Question: (Novice Android Dev.)
So I'm trying to display some text in a fragment. I've hardcoded the strings however the values are not showing up. For some reason it is just showing "TextView" Am I missing something? Do I have to declare this in the respective fragment.java fragment? If so, can I get some help on how to do so.
Much obliged.
[
'''
<RelativeLayout xmlns:android="http://schemas.android.com/apk/res/android"
xmlns:tools="http://schemas.android.com/tools"
android:layout_width="match_parent"
android:layout_height="match_parent"
tools:context="org.coc.stthomas.stthomascoc.ScheduleFragment">
<CalendarView
android:layout_width="wrap_content"
android:layout_height="wrap_content"
android:id="@+id/calendarView"
android:layout_alignParentLeft="true"
android:layout_alignParentStart="true"
android:layout_alignParentRight="true"
android:layout_alignParentEnd="true" />
<TextView
android:layout_width="wrap_content"
android:layout_height="wrap_content"
android:id="@+id/textView5"
tools:text="Divine Liturgy: 8am"
android:textSize="14sp"
android:textColor="@android:color/black"
android:fontFamily="serif"
android:layout_below="@+id/textView2"
android:layout_alignLeft="@+id/textView2"
android:layout_alignStart="@+id/textView2" />
<TextView
android:layout_width="wrap_content"
android:layout_height="wrap_content"
android:id="@+id/textView6"
tools:text="Sunday School: 5pm"
android:textSize="14sp"
android:textColor="@android:color/black"
android:fontFamily="serif"
android:layout_below="@+id/textView4"
android:layout_alignLeft="@+id/textView4"
android:layout_alignStart="@+id/textView4" />
<TextView
android:layout_width="wrap_content"
android:layout_height="wrap_content"
android:id="@+id/textView8"
tools:text="J.H. + H.S. Meeting: 7:15pm"
android:textSize="14sp"
android:textColor="@android:color/black"
android:fontFamily="serif"
android:layout_marginTop="9dp"
android:layout_below="@+id/textView7"
android:layout_alignLeft="@+id/textView7"
android:layout_alignStart="@+id/textView7" />
<TextView
android:layout_width="wrap_content"
android:layout_height="wrap_content"
android:id="@+id/textView9"
tools:text="Bible Study: 7:15pm"
android:textSize="14sp"
android:textColor="@android:color/black"
android:fontFamily="serif"
android:layout_marginTop="8dp"
android:layout_below="@+id/textView8"
android:layout_alignLeft="@+id/textView8"
android:layout_alignStart="@+id/textView8" />
<TextView
android:layout_width="wrap_content"
android:layout_height="wrap_content"
android:id="@+id/textView13"
tools:text="Midnight Praises: 8pm"
android:textSize="14sp"
android:textColor="@android:color/black"
android:fontFamily="serif"
android:layout_marginTop="9dp"
android:layout_below="@+id/textView9"
android:layout_alignLeft="@+id/textView9"
android:layout_alignStart="@+id/textView9"
android:layout_alignRight="@+id/textView9"
android:layout_alignEnd="@+id/textView9" />
<TextView
android:text="@string/friday"
android:layout_width="wrap_content"
android:layout_height="wrap_content"
android:id="@+id/textView2"
tools:text="Friday"
android:textSize="24sp"
android:textColor="@color/colorPrimary"
android:fontFamily="serif"
android:layout_alignBottom="@+id/calendarView"
android:layout_alignParentLeft="true"
android:layout_alignParentStart="true"
android:layout_marginLeft="10dp"
android:layout_marginStart="10dp" />
<TextView
android:text="@string/saturday"
android:layout_width="wrap_content"
android:layout_height="wrap_content"
android:id="@+id/textView4"
tools:text="Saturday"
android:textSize="24sp"
android:textColor="@color/colorPrimary"
android:fontFamily="serif"
android:layout_marginRight="44dp"
android:layout_marginEnd="44dp"
android:layout_alignBottom="@+id/calendarView"
android:layout_alignParentRight="true"
android:layout_alignParentEnd="true" />
<TextView
android:layout_width="wrap_content"
android:layout_height="wrap_content"
android:id="@+id/textView14"
tools:text="Divine Liturgy: 8am"
android:textSize="14sp"
android:textColor="@android:color/black"
android:fontFamily="serif"
android:layout_alignBaseline="@+id/textView8"
android:layout_alignBottom="@+id/textView8"
android:layout_alignLeft="@+id/textView11"
android:layout_alignStart="@+id/textView11" />
<TextView
android:text="@string/sunday"
android:layout_width="wrap_content"
android:layout_height="wrap_content"
android:id="@+id/textView11"
tools:text="Sunday"
android:textSize="24sp"
android:textColor="@color/colorPrimary"
android:fontFamily="serif"
android:layout_alignTop="@+id/textView7"
android:layout_alignLeft="@+id/textView5"
android:layout_alignStart="@+id/textView5" />
<TextView
android:layout_width="wrap_content"
android:layout_height="wrap_content"
android:id="@+id/textView15"
tools:text="Hymns Class: 11:45am"
android:textSize="14sp"
android:textColor="@android:color/black"
android:fontFamily="serif"
android:layout_above="@+id/textView9"
android:layout_alignLeft="@+id/textView14"
android:layout_alignStart="@+id/textView14" />
<TextView
android:layout_width="wrap_content"
android:layout_height="wrap_content"
android:id="@+id/textView7"
tools:text="Vespers: 6:30pm"
android:textSize="14sp"
android:textColor="@android:color/black"
android:fontFamily="serif"
android:layout_below="@+id/textView6"
android:layout_alignLeft="@+id/textView6"
android:layout_alignStart="@+id/textView6"
android:layout_alignRight="@+id/textView6"
android:layout_alignEnd="@+id/textView6" />
<TextView
android:layout_width="wrap_content"
android:layout_height="wrap_content"
android:id="@+id/textView"
tools:text="Pre-Servants Class: 1pm"
android:textSize="14sp"
android:textColor="@android:color/black"
android:fontFamily="serif"
android:layout_below="@+id/textView15"
android:layout_alignLeft="@+id/textView15"
android:layout_alignStart="@+id/textView15" />
'''
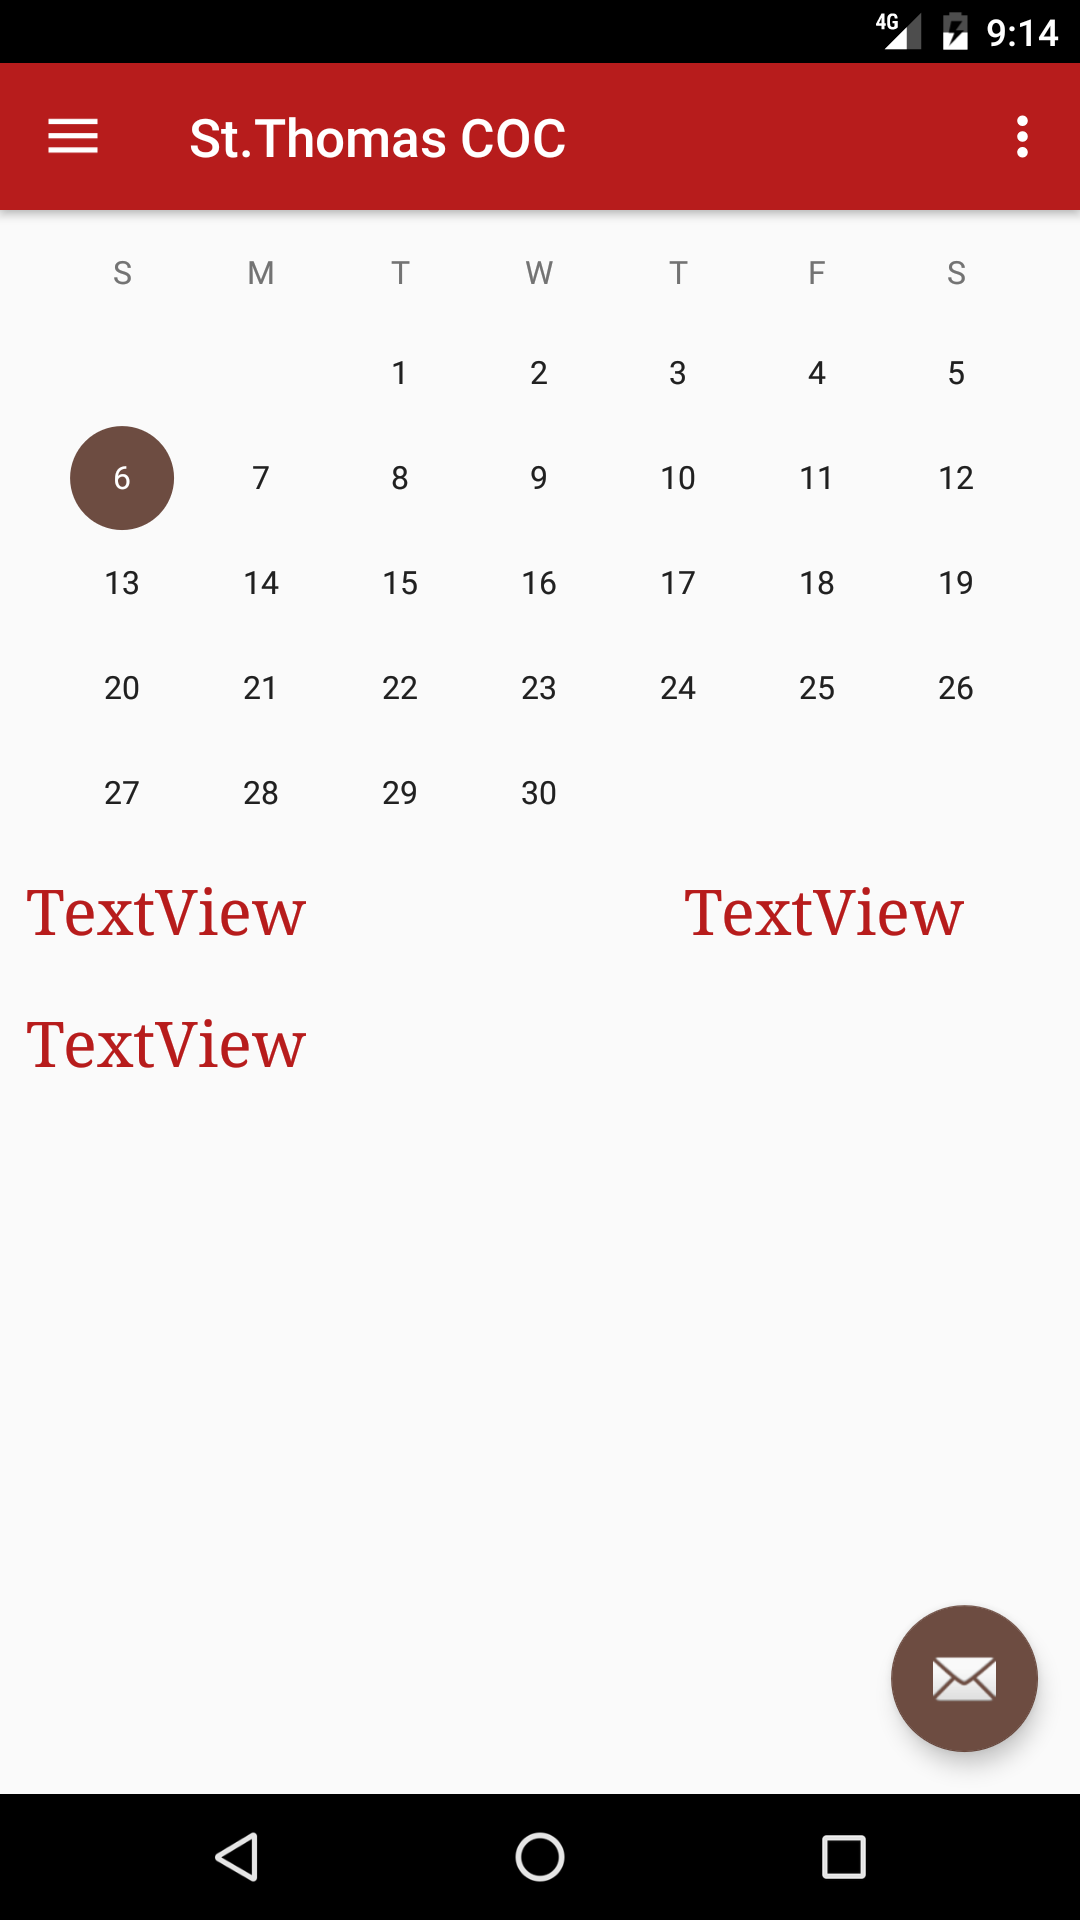
Answer: To show text on a TextView you should use 'android:text="Divine Liturgy: 8am"' instead of 'tools:text="Divine Liturgy: 8am"'
Or make changes in your Java file, define TextView in Java like
'''
TextView text1 = (TextView) context.findViewByID(R.id.textView14);
text1.setText("Divine Liturgy: 8am");
'''